Chest X-ray. View position: PA
Patient age: 27
Patient sex: F
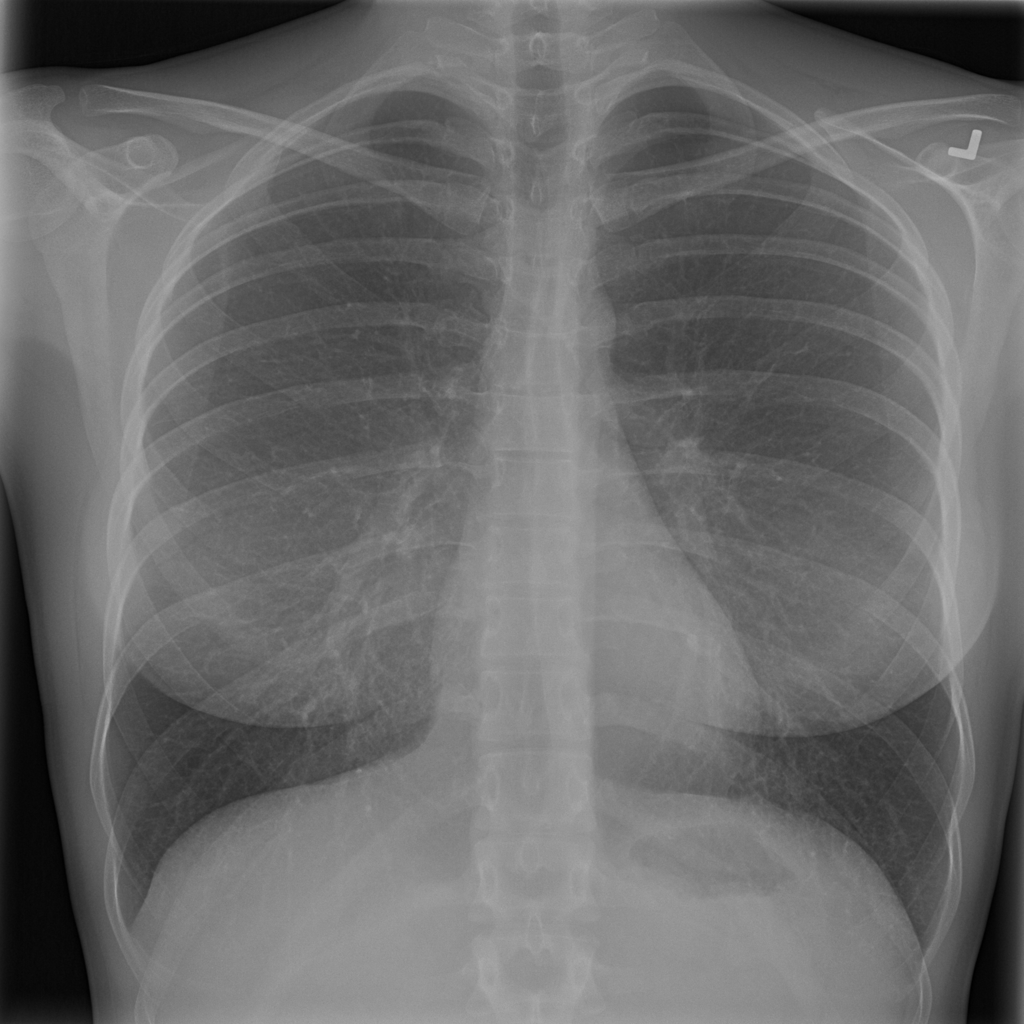
Finding: Pneumothorax